Question: Is there a way to get rid of the border lines that surround classes in PHPStorm?

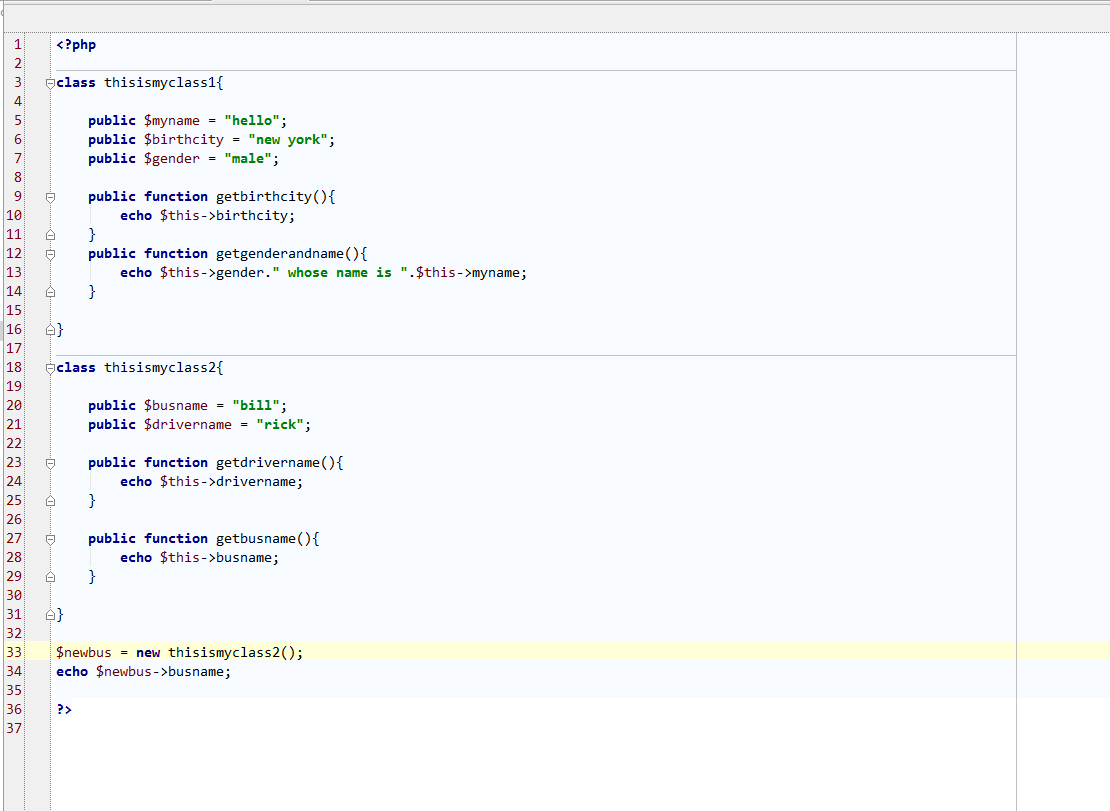
Answer: There is no option to hide them (like method separators has) unfortunately.
But you can change/remove color for those lines, so they appear invisible: